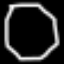
Label: octagon